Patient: sex F, age 61
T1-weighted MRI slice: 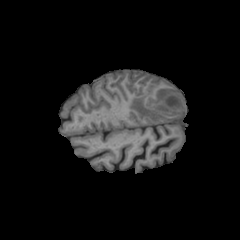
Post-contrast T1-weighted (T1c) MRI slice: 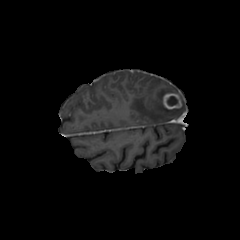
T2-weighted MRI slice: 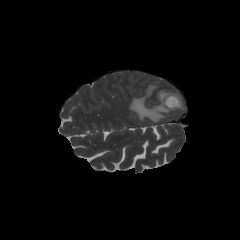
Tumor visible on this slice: yes
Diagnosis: Glioblastoma, IDH-wildtype
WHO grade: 4